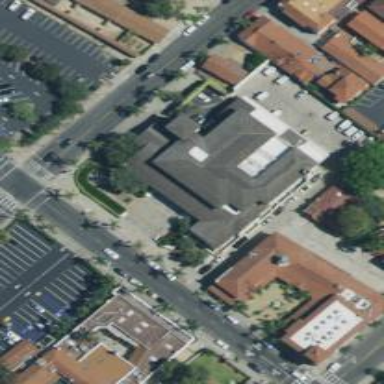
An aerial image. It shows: Office building housing post office.